Question: When I rotate the cube, 2 Sides of cubes are opaque while others are transparent.

'''
import 'dart:math';
import 'package:flutter/material.dart';
void main() => runApp(const MyApp());
class MyApp extends StatelessWidget {
const MyApp({Key? key}) : super(key: key);
@override
Widget build(BuildContext context) {
return MaterialApp(
title: 'Cube',
theme: ThemeData(
primarySwatch: Colors.blue,
),
debugShowCheckedModeBanner: false,
home: const Cube(),
);
}
}
class Cube extends StatefulWidget {
const Cube({Key? key}) : super(key: key);
@override
_CubeState createState() => _CubeState();
}
class _CubeState extends State<Cube> {
Offset offset = Offset.zero;
@override
Widget build(BuildContext context) {
return Scaffold(
appBar: AppBar(
title: const Text("Cube"),
backgroundColor: Colors.green,
),
body: GestureDetector(
onPanUpdate: (details) {
print(details);
setState(() {
offset += details.delta;
});
},
child: Center(
child: Transform(
transform: Matrix4.identity()
..rotateX(-offset.dy * pi / 180)
..rotateY(-offset.dx * pi / 180),
alignment: Alignment.center,
child: Stack(
children: [
Transform(
transform: Matrix4.identity()..translate(0.0, 0.0, -100),
alignment: Alignment.center,
child: Container(
color: Colors.amber,
child: const FlutterLogo(
size: 200,
),
)),
Transform(
transform: Matrix4.identity()
..translate(-100.0, 0.0, 0.0)
..rotateY(-pi / 2),
alignment: Alignment.center,
child: Container(
color: Colors.red,
child: const FlutterLogo(
size: 200,
),
)),
Transform(
transform: Matrix4.identity()..translate(0.0, 0.0, 100.0),
child: Container(
color: Colors.blue,
child: const FlutterLogo(
size: 200,
),
)),
Transform(
transform: Matrix4.identity()
..translate(100.0, 0.0, 0.0)
..rotateY(-pi / 2),
alignment: Alignment.center,
child: Container(
color: Colors.purple,
child: const FlutterLogo(
size: 200,
),
)),
],
),
),
),
));
}
}
'''
I used the code from a tutorial from Youtube: <URL>
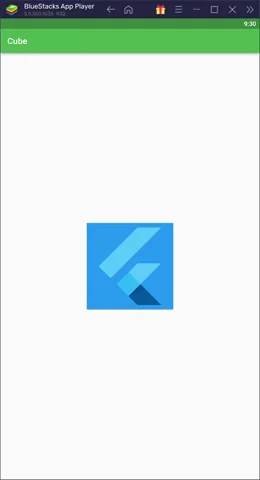
Answer: The Flutter will always render the children of the Stack in order, what means that the last widget of the Stack will be in front of every other widget, and that is why the purple side (the last child of the Stack) is always visible regardless of the movement you do.
To simulate a cube you will have to change the order of the cube's sides accordingly to the rotation of the cube. To change the order, you will have to store all the sides in an array and pass this array as the argument of the Stack:
'''
class _CubeState extends State<Cube> {
List<Widget> sides = [];
final side1 = Transform(
key: const ValueKey("side1"), // you must use a key to allow flutter to know that a widget changed its order
transform: Matrix4.identity()..translate(0.0, 0.0, -100),
alignment: Alignment.center,
child: Container(
color: Colors.amber,
child: const FlutterLogo(size: 200),
),
);
//... the other sides follow the same logic of the side1
@override
void initState() {
super.initState();
sides = [side1, side2, side3, side4];
}
void update(Offset value) {
setState(() {
// I recommend to normalize the offset to be always between [0, 360)
offset = Offset((offset.dx + value.dx) % 360, (offset.dy + value.dy) % 360);
sides = [side1, side3, ...] // change the order of the sides here accordingly with the new offset value. This is the hardest part. For a cube where you want to render all the 6 sides, you will have to perform a lot of calculations to know which side is in front of which.
}
}
@override
Widget build(BuildContext context) {
return Scaffold(
body: Stack(
children: [
// The rendered cube is inside the 'Center' widget below
Center(
child: Transform(
key: const ValueKey('cube'),
transform: Matrix4.identity()
..rotateX(-offset.dy * pi / 180)
..rotateY(-offset.dx * pi / 180),
alignment: Alignment.center,
child: Stack(
children: sides,
),
),
),
// The gesture recognizer that will receive the movement of the mouse is inside the 'Positioned.fill'
Positioned.fill(
child: Column(
mainAxisAlignment: MainAxisAlignment.center,
children: [
Expanded(
child: GestureDetector(
onPanUpdate: (details) {
update(details.delta);
},
child: Container(color: Colors.transparent),
),
),
Text('x: ${offset.dx} y: ${offset.dy}')
],
),
),
],
),
);
}
'''
Note that you need to pass an unique key to every widget in the Stack to make it possible to Flutter identify uniquely every widget (you can see more about Keys in <URL>.
I made a simple example below with a cube of 4 sides. To do the same in a cube of 6 sides will require more math, but I think I gave you enough knowledge to you figure it out that by yourself.
<URL>
### How to capture the mouse movement independently of how the cube is rotated/transformed.
If the 'GestureRecognizer' has the transformed cube as its child, the movement of the mouse will capture the original cube's side that was being show at the beggining (the blue side in my example), thus depending on how the cube is rotated, if the blue side is not visible anymore, the mouse will not be captured anymore. To solve that we have to split the mouse capture logic of the cube's rendering.
There are many possible ways, one of those is to render a 'Stack' (to make one child be in front of another child, creating multiple layers). The underlayer will be used to render the cube and the overlayer will be used to capture the mouse movement (this layer needs to be transparent to don't affect the visualization of the cube).
I did that with the cobe below:
'''
Stack(
children: [
Center( // This is the underlayer that renders the cube. It will be always in the center of the screen.
child: Transform(
key: const ValueKey('cube'),
transform: Matrix4.identity()
..rotateX(-offset.dy * pi / 180)
..rotateY(-offset.dx * pi / 180),
alignment: Alignment.center,
child: Stack(
children: sides,
),
),
),
Positioned.fill( // This is the overlayer that receives the mouse/finger movement. It has to be a 'Positioned.fill' if you want that all the available space can be used to rotate the cube.
child: GestureDetector(
onPanUpdate: (details) {
update(details.delta);
},
child: Container(color: Colors.transparent), // We need any widget that actually renders pixels on the screen and that can have a size. If not, the 'GestureRecognizer' would have size zero and would not work. The colors is transparent to allow the cube (that it is in the underlayer) to be visible.
),
),
],
)
'''